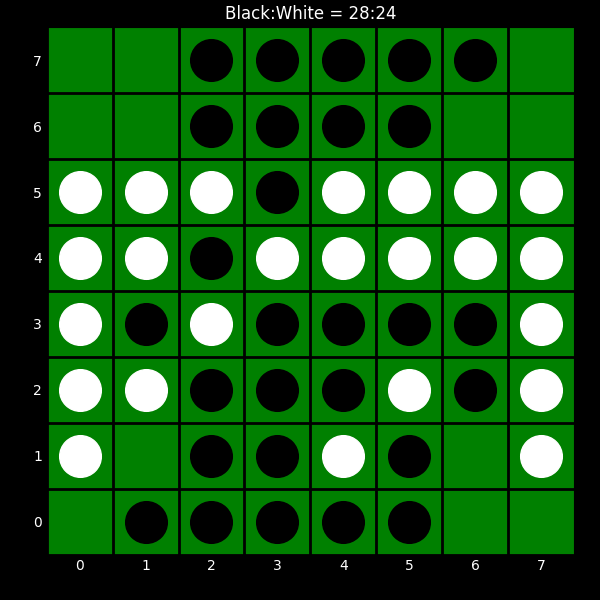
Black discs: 28
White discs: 24